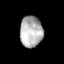
Tissue: prostate
Cell type: T cells
Senescence score: 0.3438
Nuclear area (px): 689
Mean DAPI intensity: 177.257